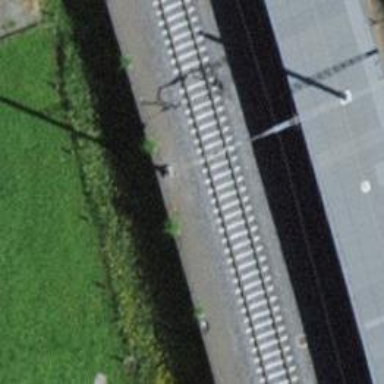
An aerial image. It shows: Public transport stop position along the railway.